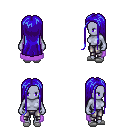
a pixel art fantasy rpg character, female body template, dark elf, purple skin, lavender cape, metal pants, blue extra-long hairstyle, white slippers, four views (front, back, left, right), 2x2 character sprite sheet, small pixel art, hard edges, no anti-aliasing